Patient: sex M, age 45
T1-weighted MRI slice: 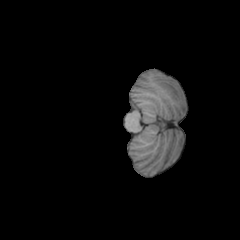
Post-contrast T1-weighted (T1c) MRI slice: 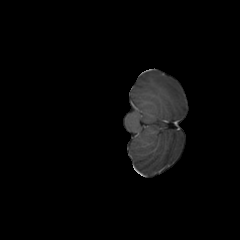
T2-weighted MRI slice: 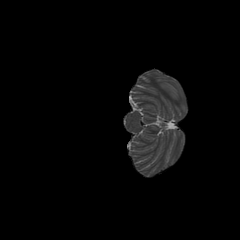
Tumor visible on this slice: no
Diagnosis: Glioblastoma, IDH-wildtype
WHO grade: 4